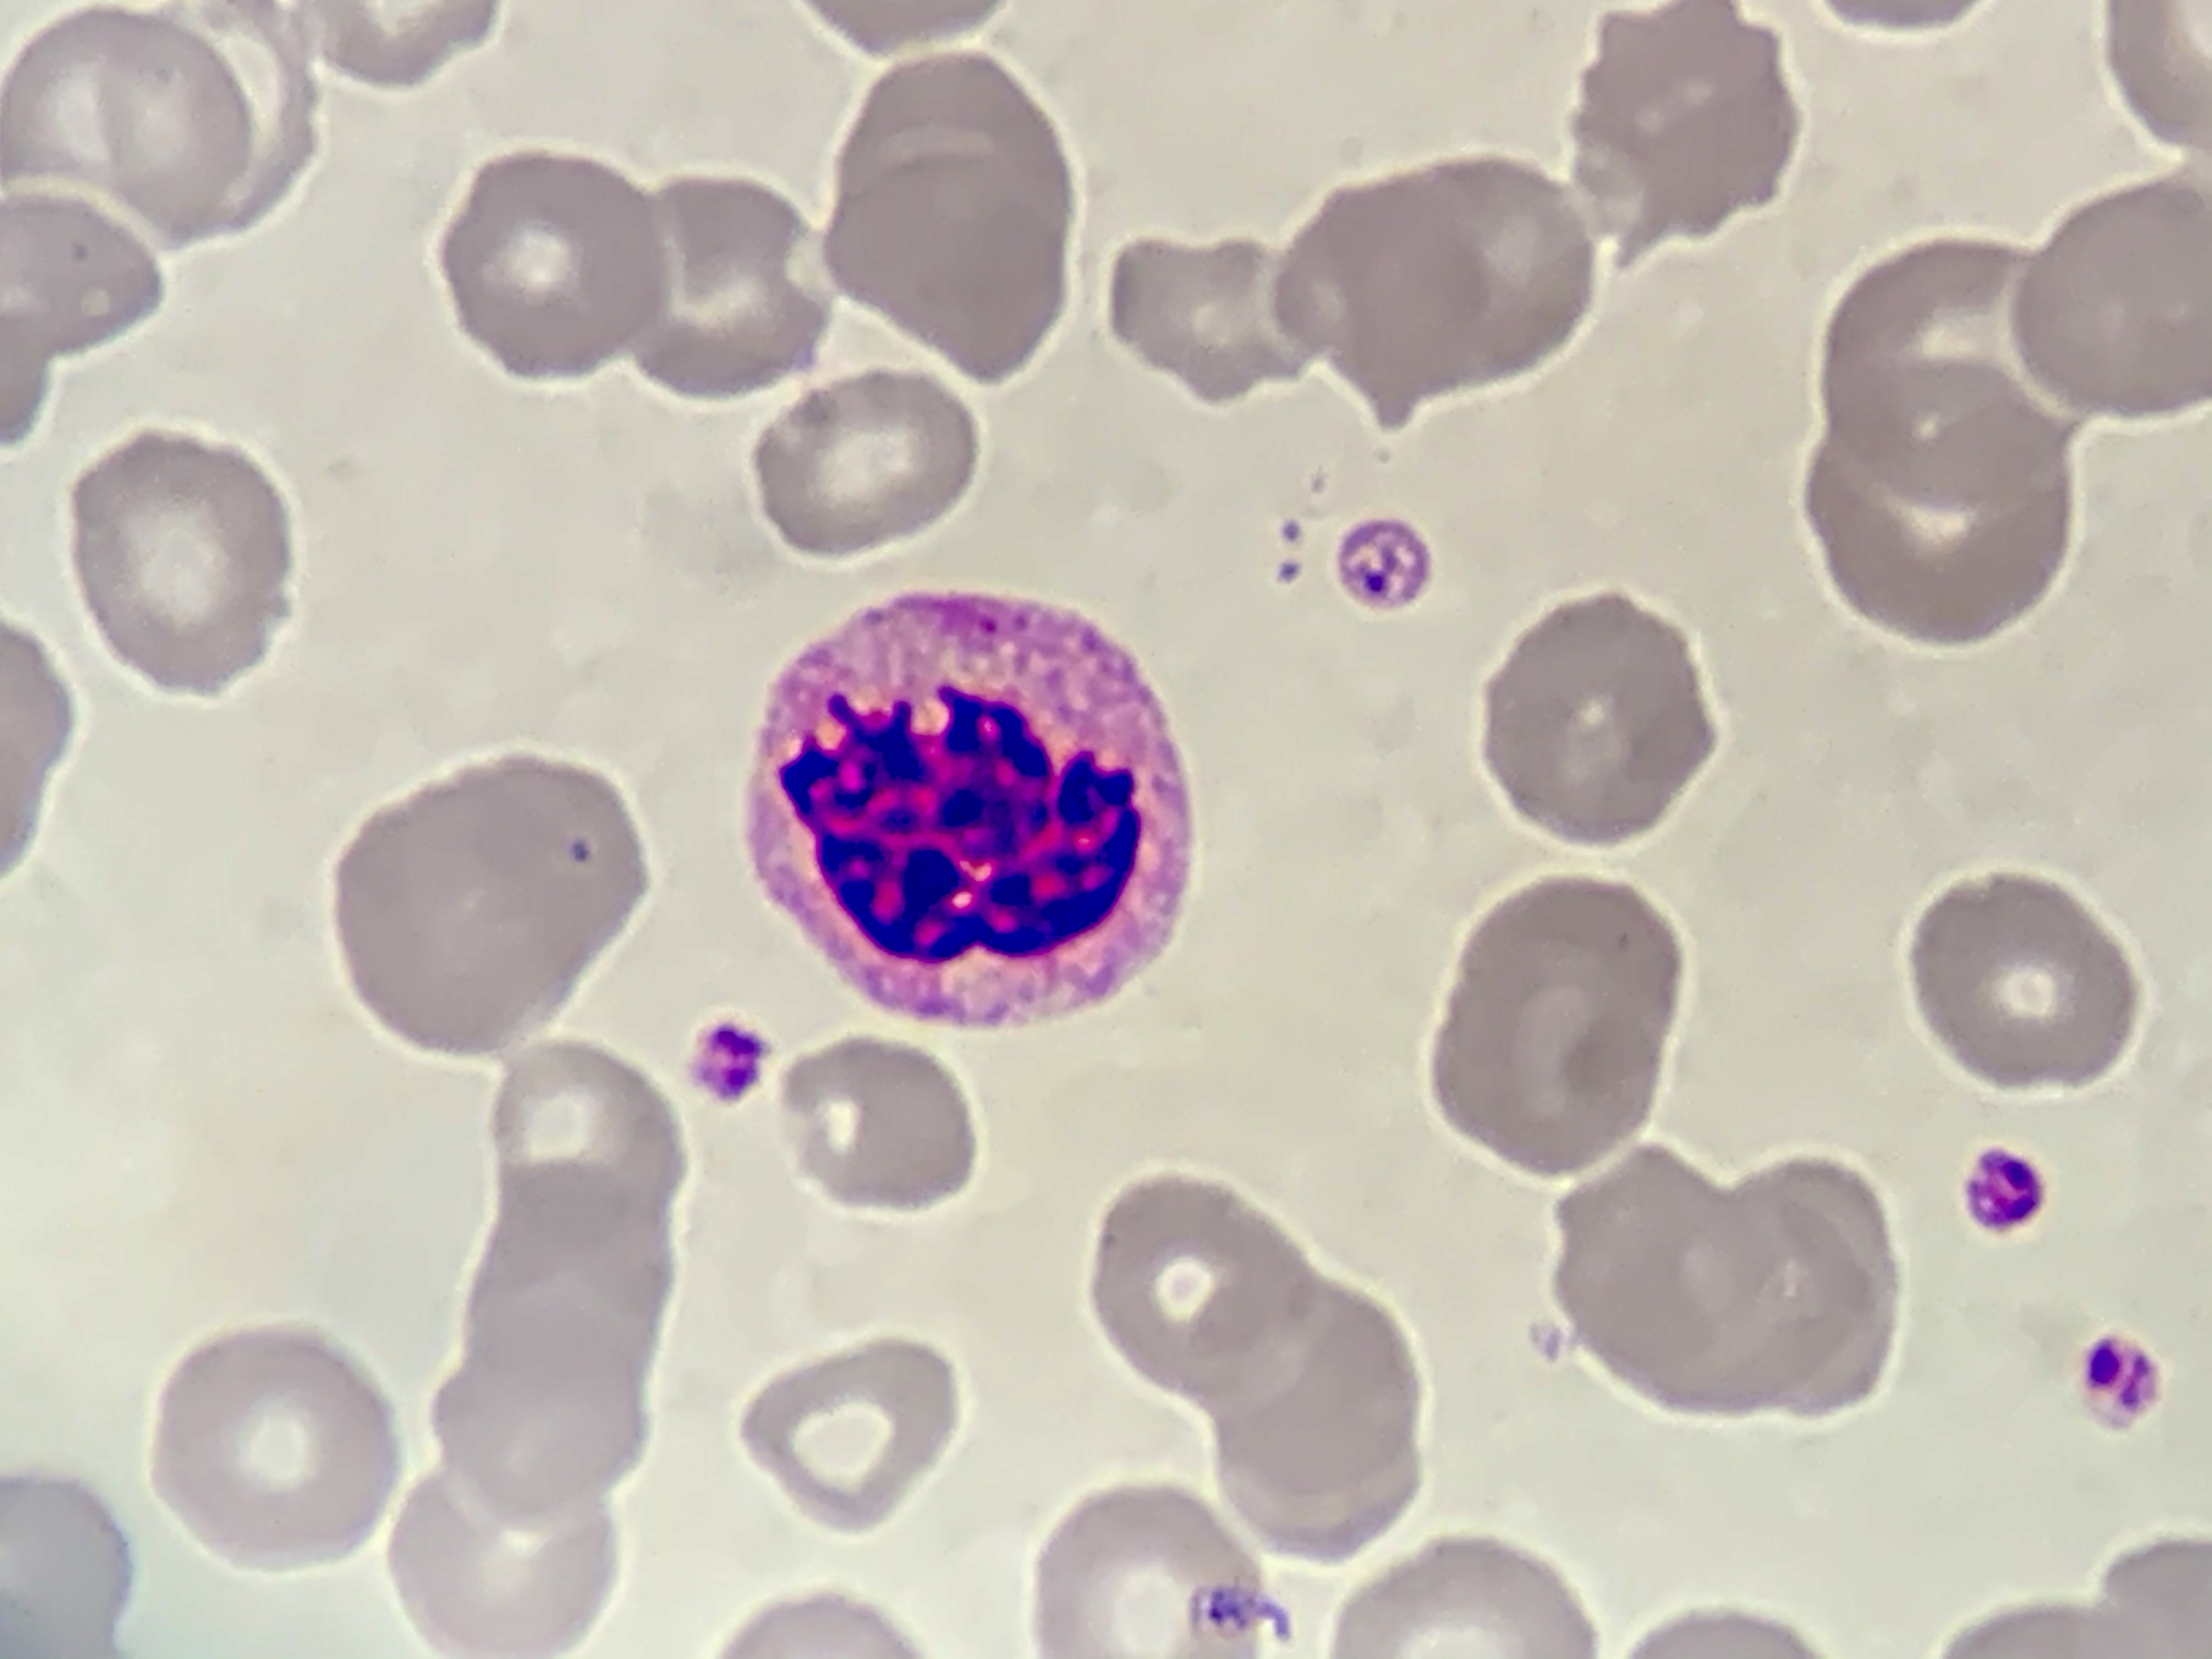
Cell type: NEUTROPHILS